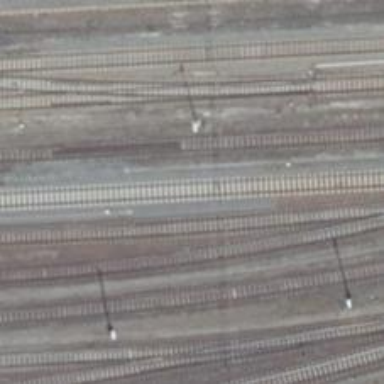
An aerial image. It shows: Rail siding with electrified contact lines.